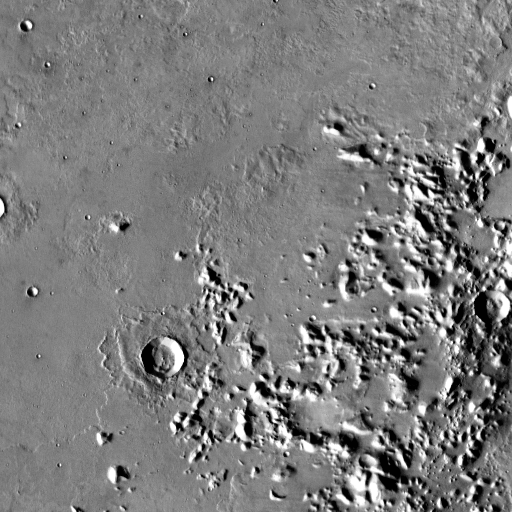
Crater classes present: Background, Other, Layered, Buried